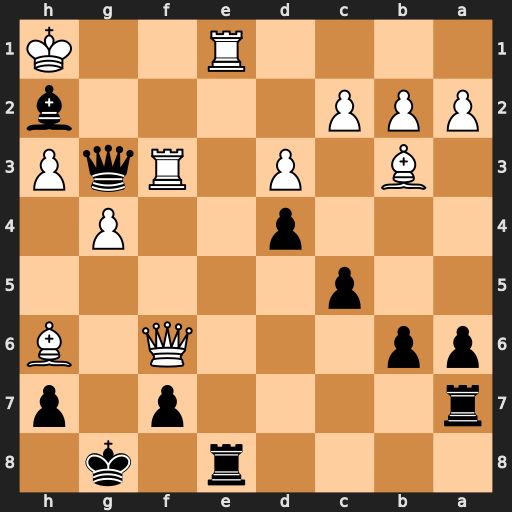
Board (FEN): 4r1k1/r4p1p/pp3Q1B/2p5/3p2P1/1B1P1RqP/PPP4b/4R2K
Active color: b
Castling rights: -
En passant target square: -
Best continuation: Rxe1+ Rf1 Rxf1+